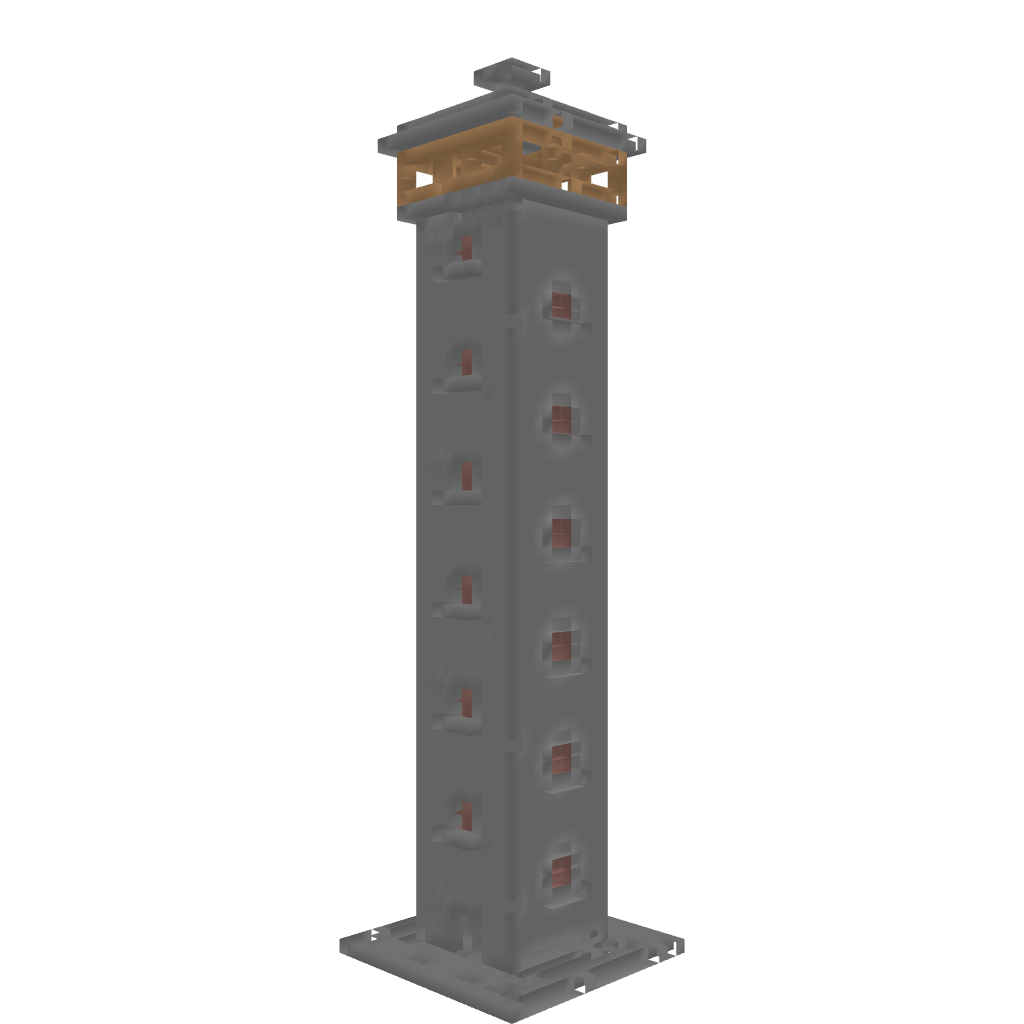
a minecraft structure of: Tower bad low quality